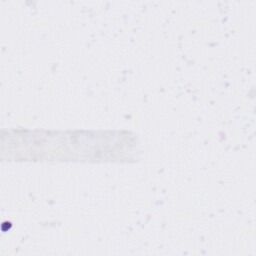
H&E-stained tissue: Liver